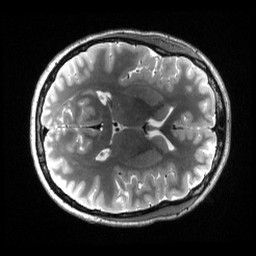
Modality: T2w
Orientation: axial
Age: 27
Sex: female
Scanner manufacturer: siemens
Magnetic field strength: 3 T
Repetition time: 3.2 s
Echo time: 0.563 s